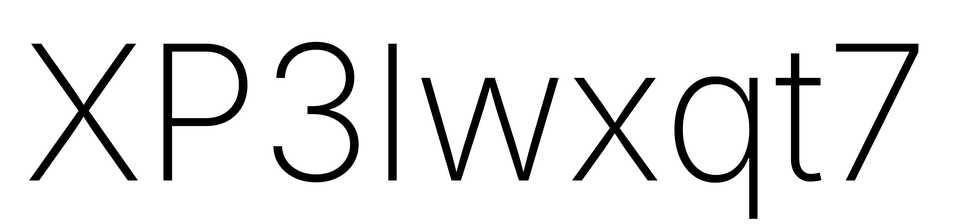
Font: Inter_ExtraLight